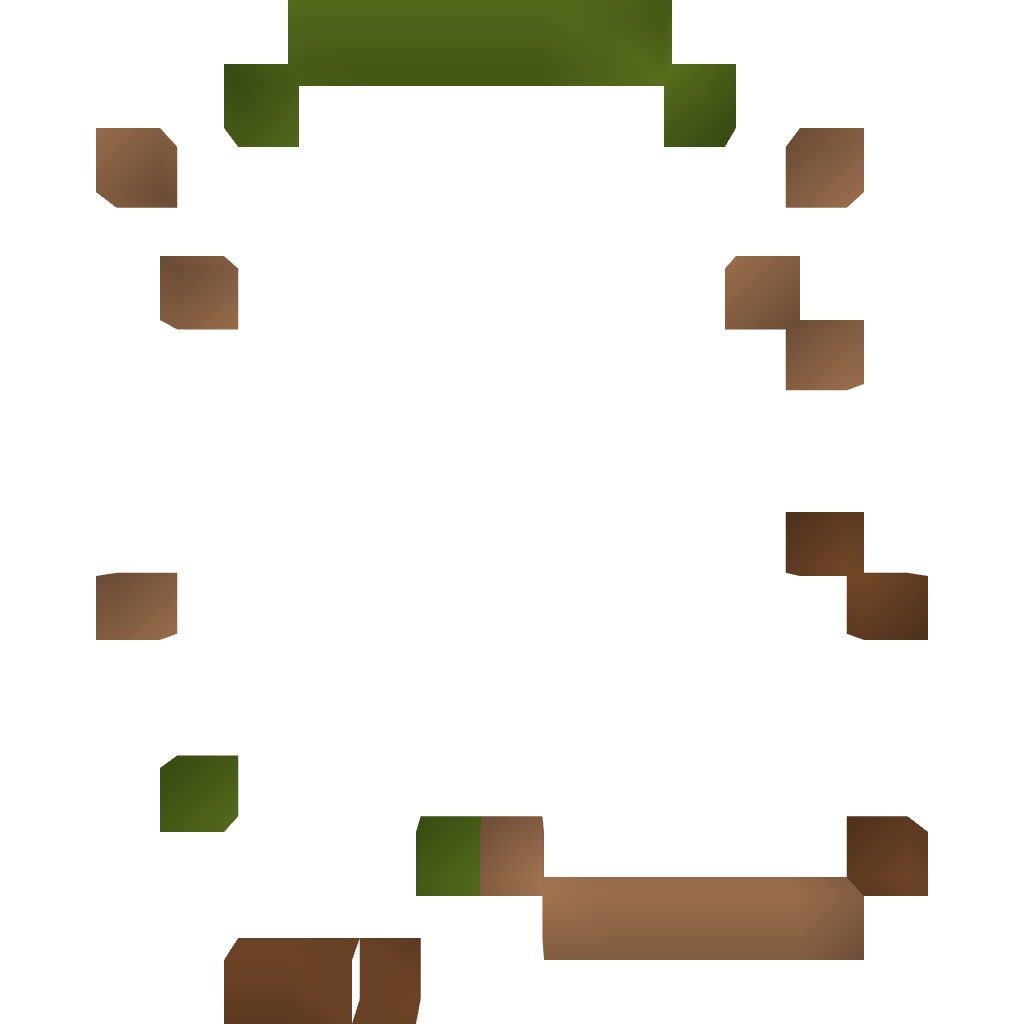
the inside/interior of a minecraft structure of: Link 8-Bit Style